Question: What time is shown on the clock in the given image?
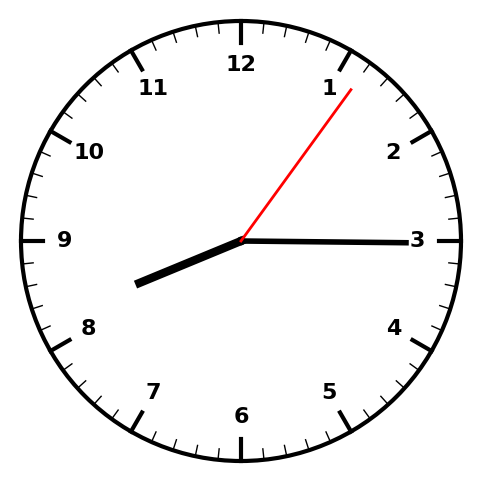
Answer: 08:15:06